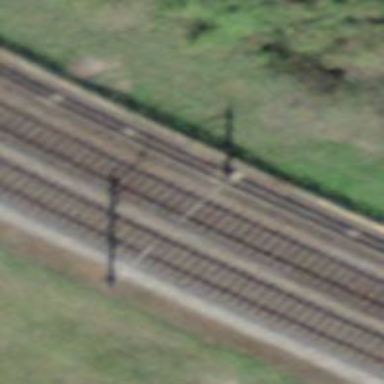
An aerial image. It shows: Single-track railway with electrified contact lines.